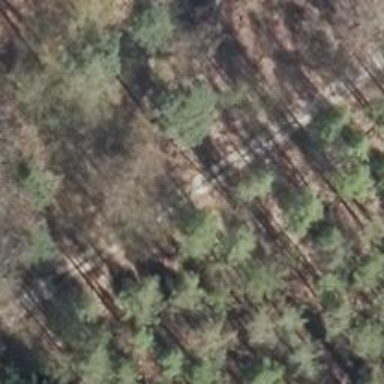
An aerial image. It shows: Dirt track road with grade 5 track type.